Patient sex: M
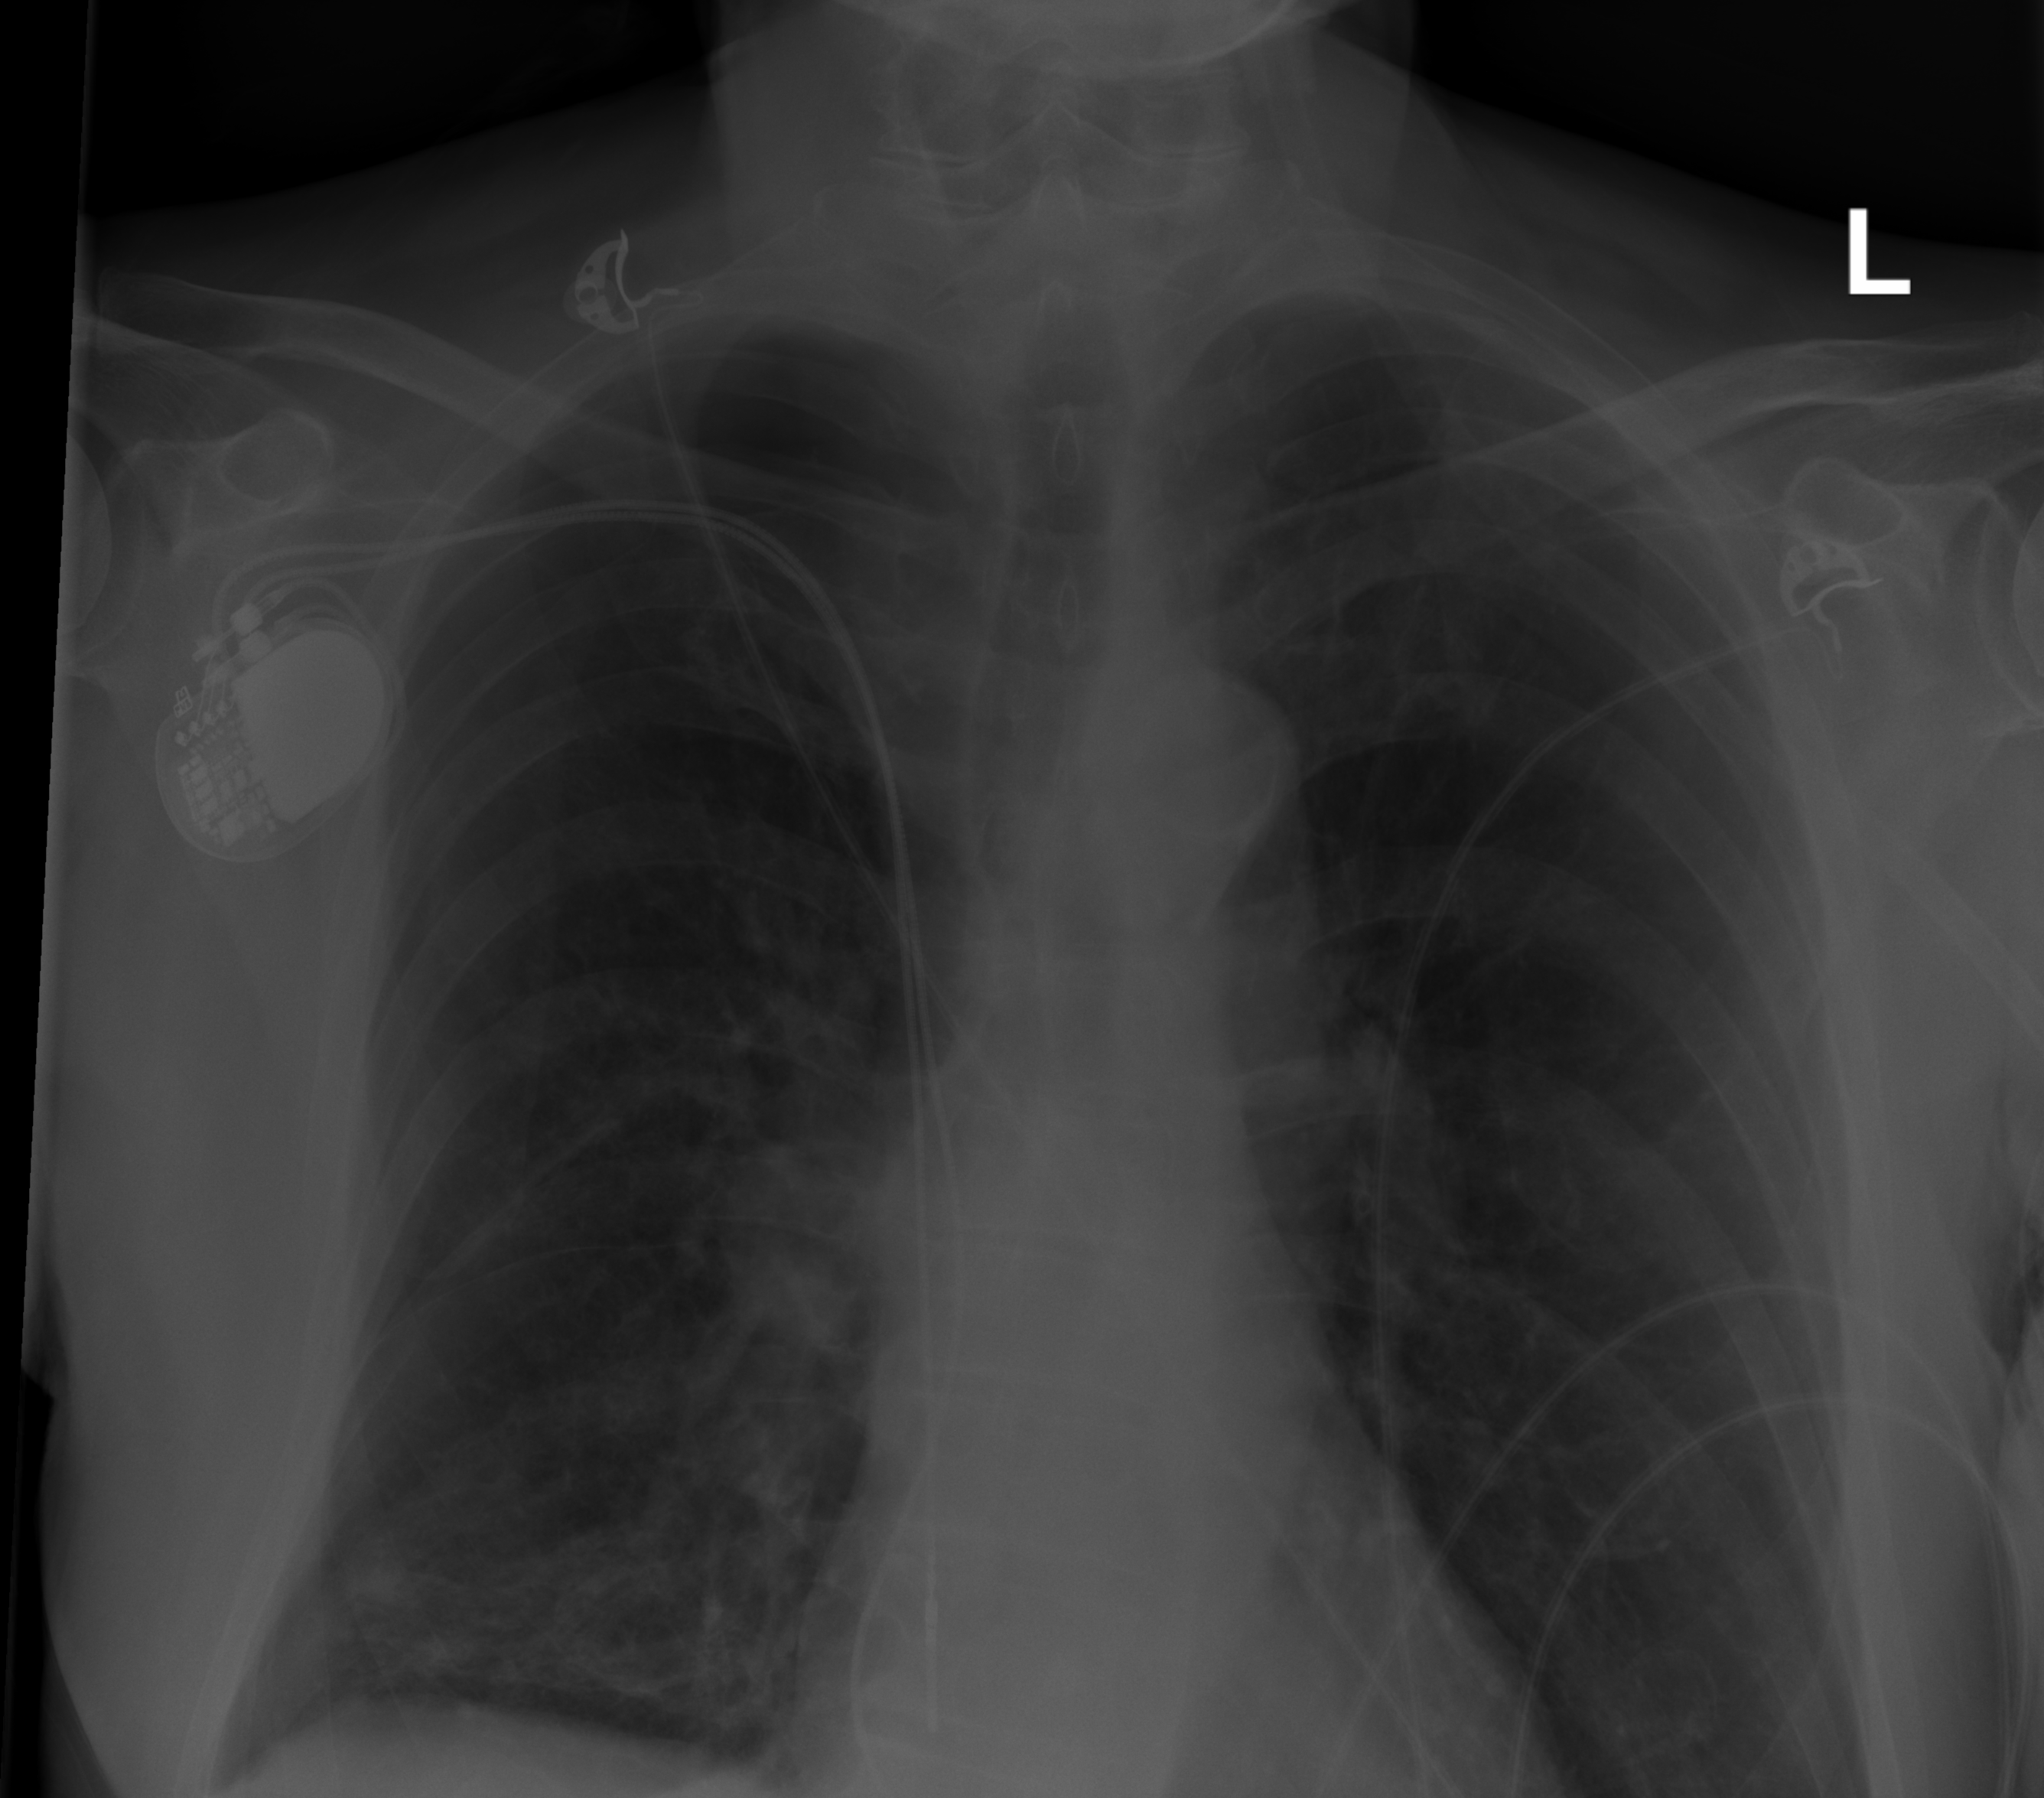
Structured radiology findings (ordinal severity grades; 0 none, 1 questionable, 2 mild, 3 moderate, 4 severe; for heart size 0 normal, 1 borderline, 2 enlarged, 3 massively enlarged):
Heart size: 0
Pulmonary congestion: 0
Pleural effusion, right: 0
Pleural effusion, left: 0
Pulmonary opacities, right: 0
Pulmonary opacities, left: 0
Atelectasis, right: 1
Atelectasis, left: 0